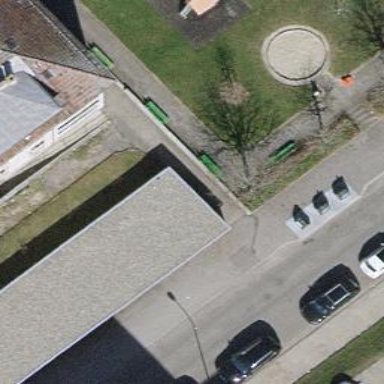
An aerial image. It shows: Concrete bench.